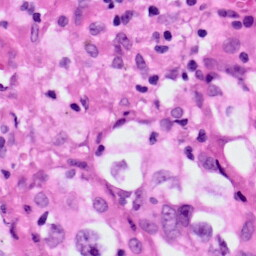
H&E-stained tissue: Lung